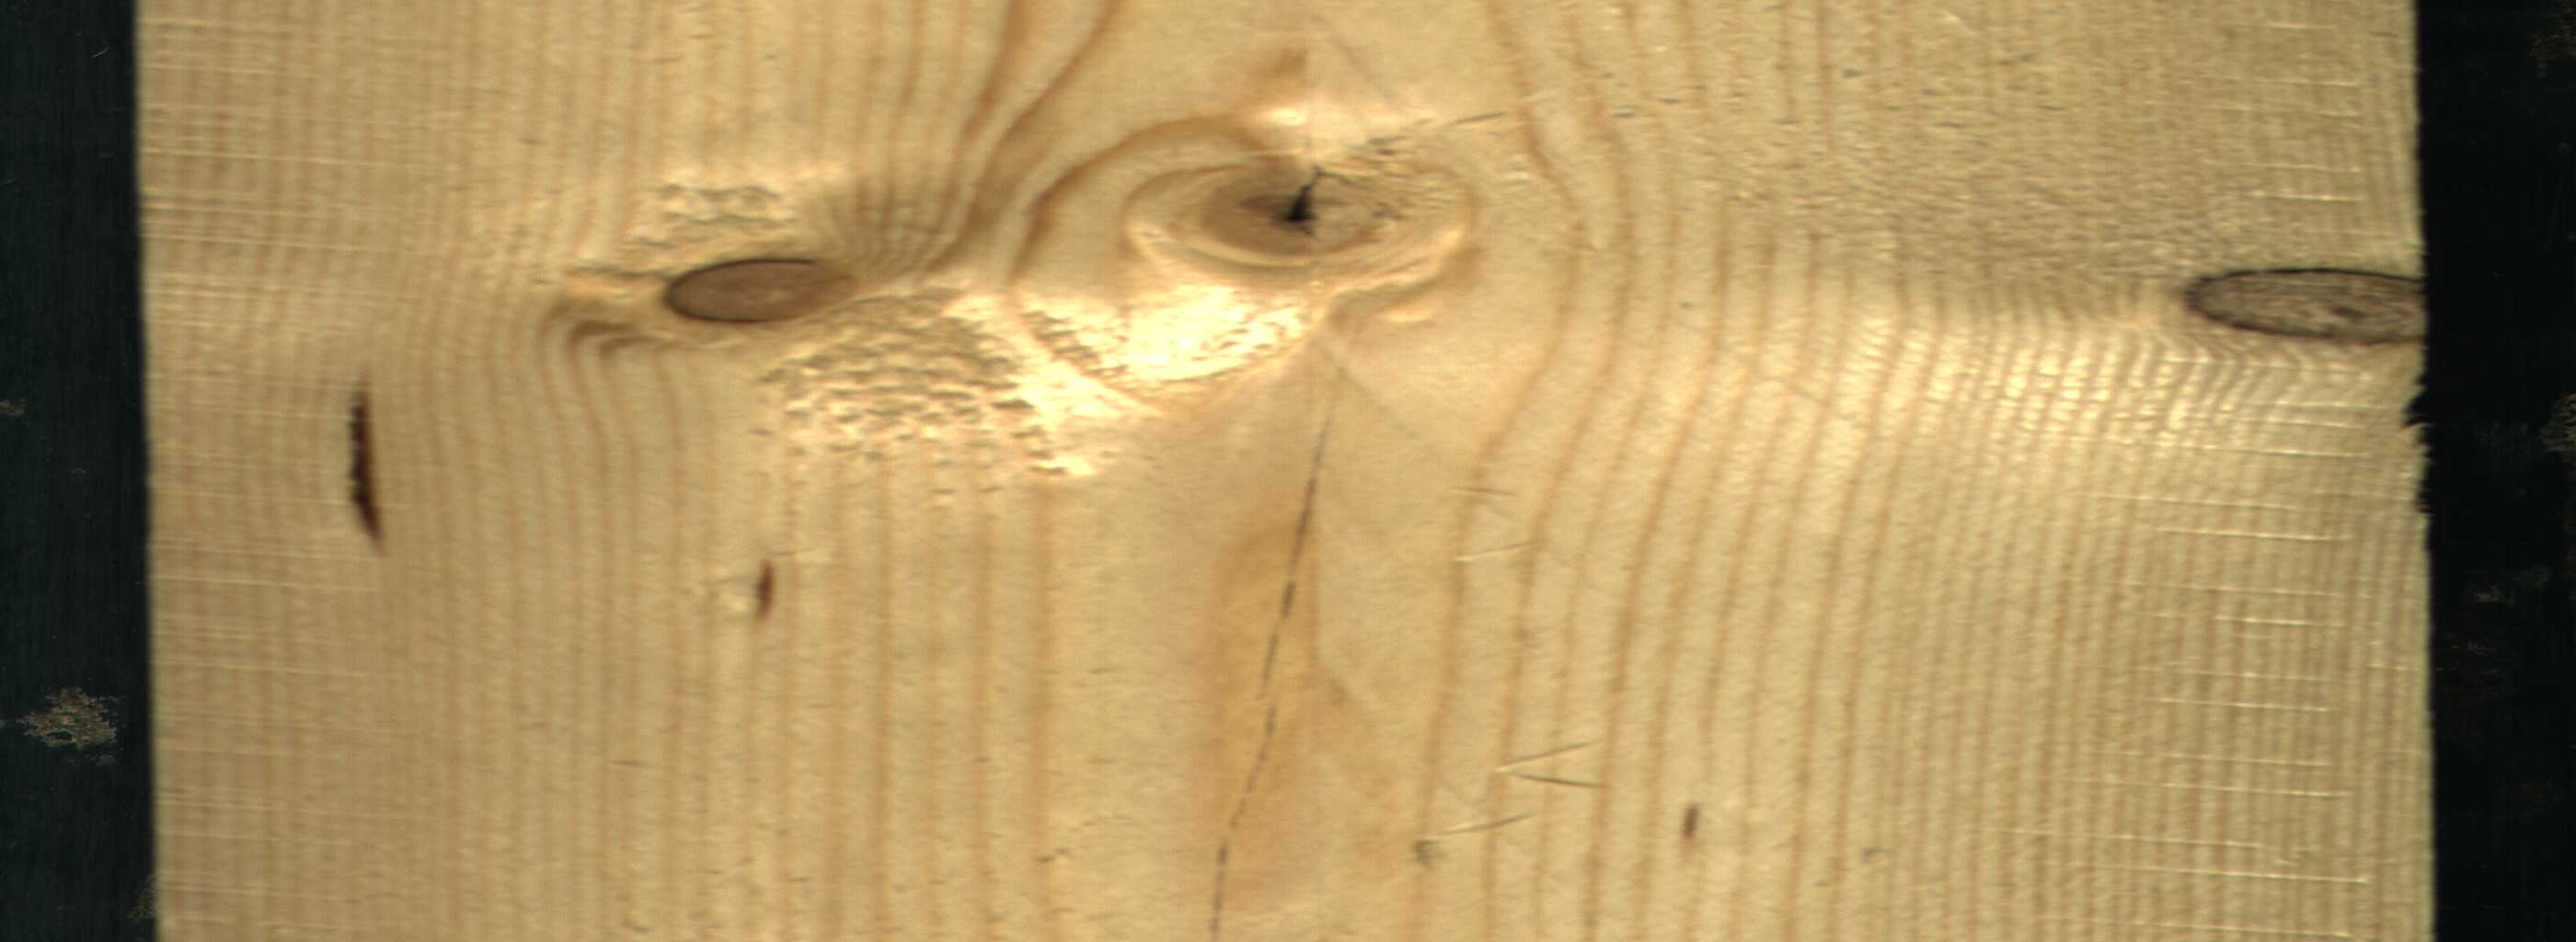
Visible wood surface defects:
resin
resin
Crack
knot_with_crack
Dead_Knot
Live_Knot